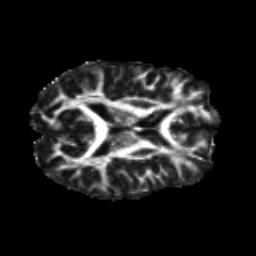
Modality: FA
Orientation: axial
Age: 29
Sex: male
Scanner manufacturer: siemens
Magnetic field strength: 3 T
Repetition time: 8.8 s
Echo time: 0.085 s